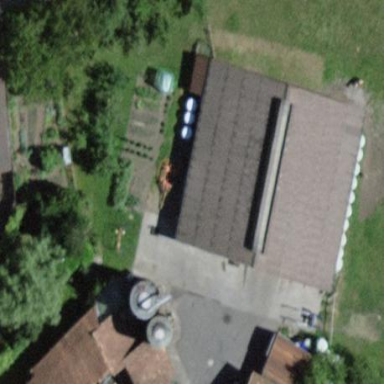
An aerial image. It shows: Rural barn.